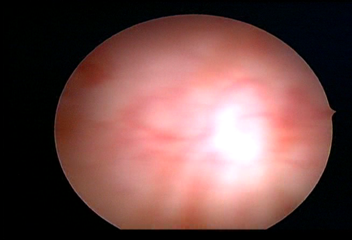
Modality: WLC
Class: Normal mucosa
Bladder cancer association: No